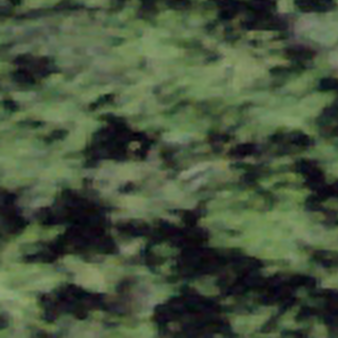
Label: other